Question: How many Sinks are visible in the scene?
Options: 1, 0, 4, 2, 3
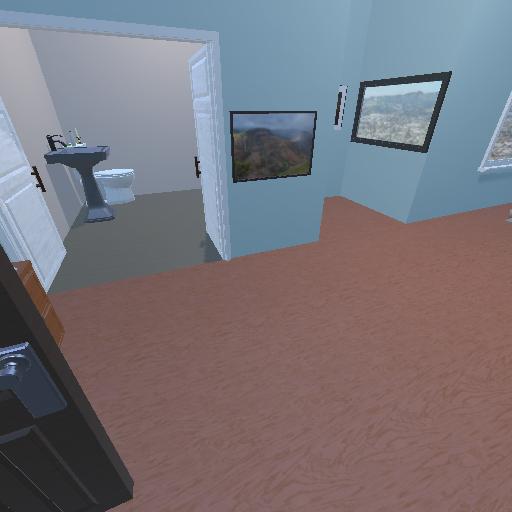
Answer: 1